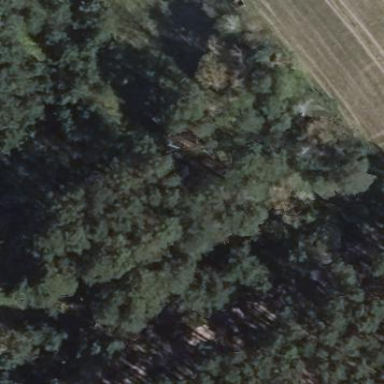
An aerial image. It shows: Forest area.